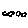
Label: car